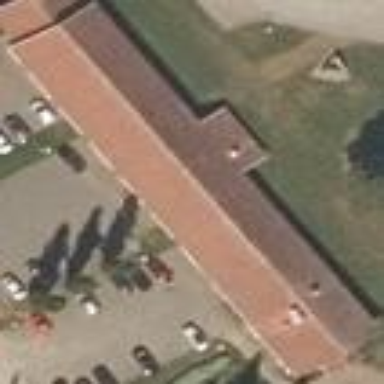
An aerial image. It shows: Service building with gabled roof.